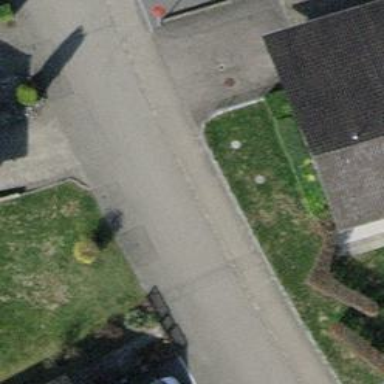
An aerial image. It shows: Living street.